Aerial crown-view tile of a tropical tree (Barro Colorado Island, Panama), acquired 20250217:
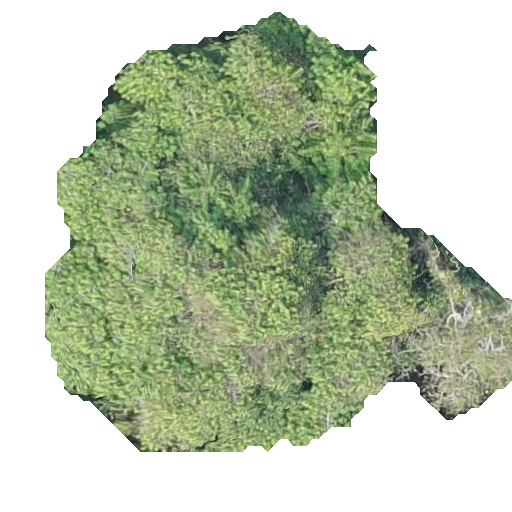
Species: Virola surinamensis
GBIF accepted scientific name: Virola surinamensis
Crown area: 205.287 m²